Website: macys
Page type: billing-address
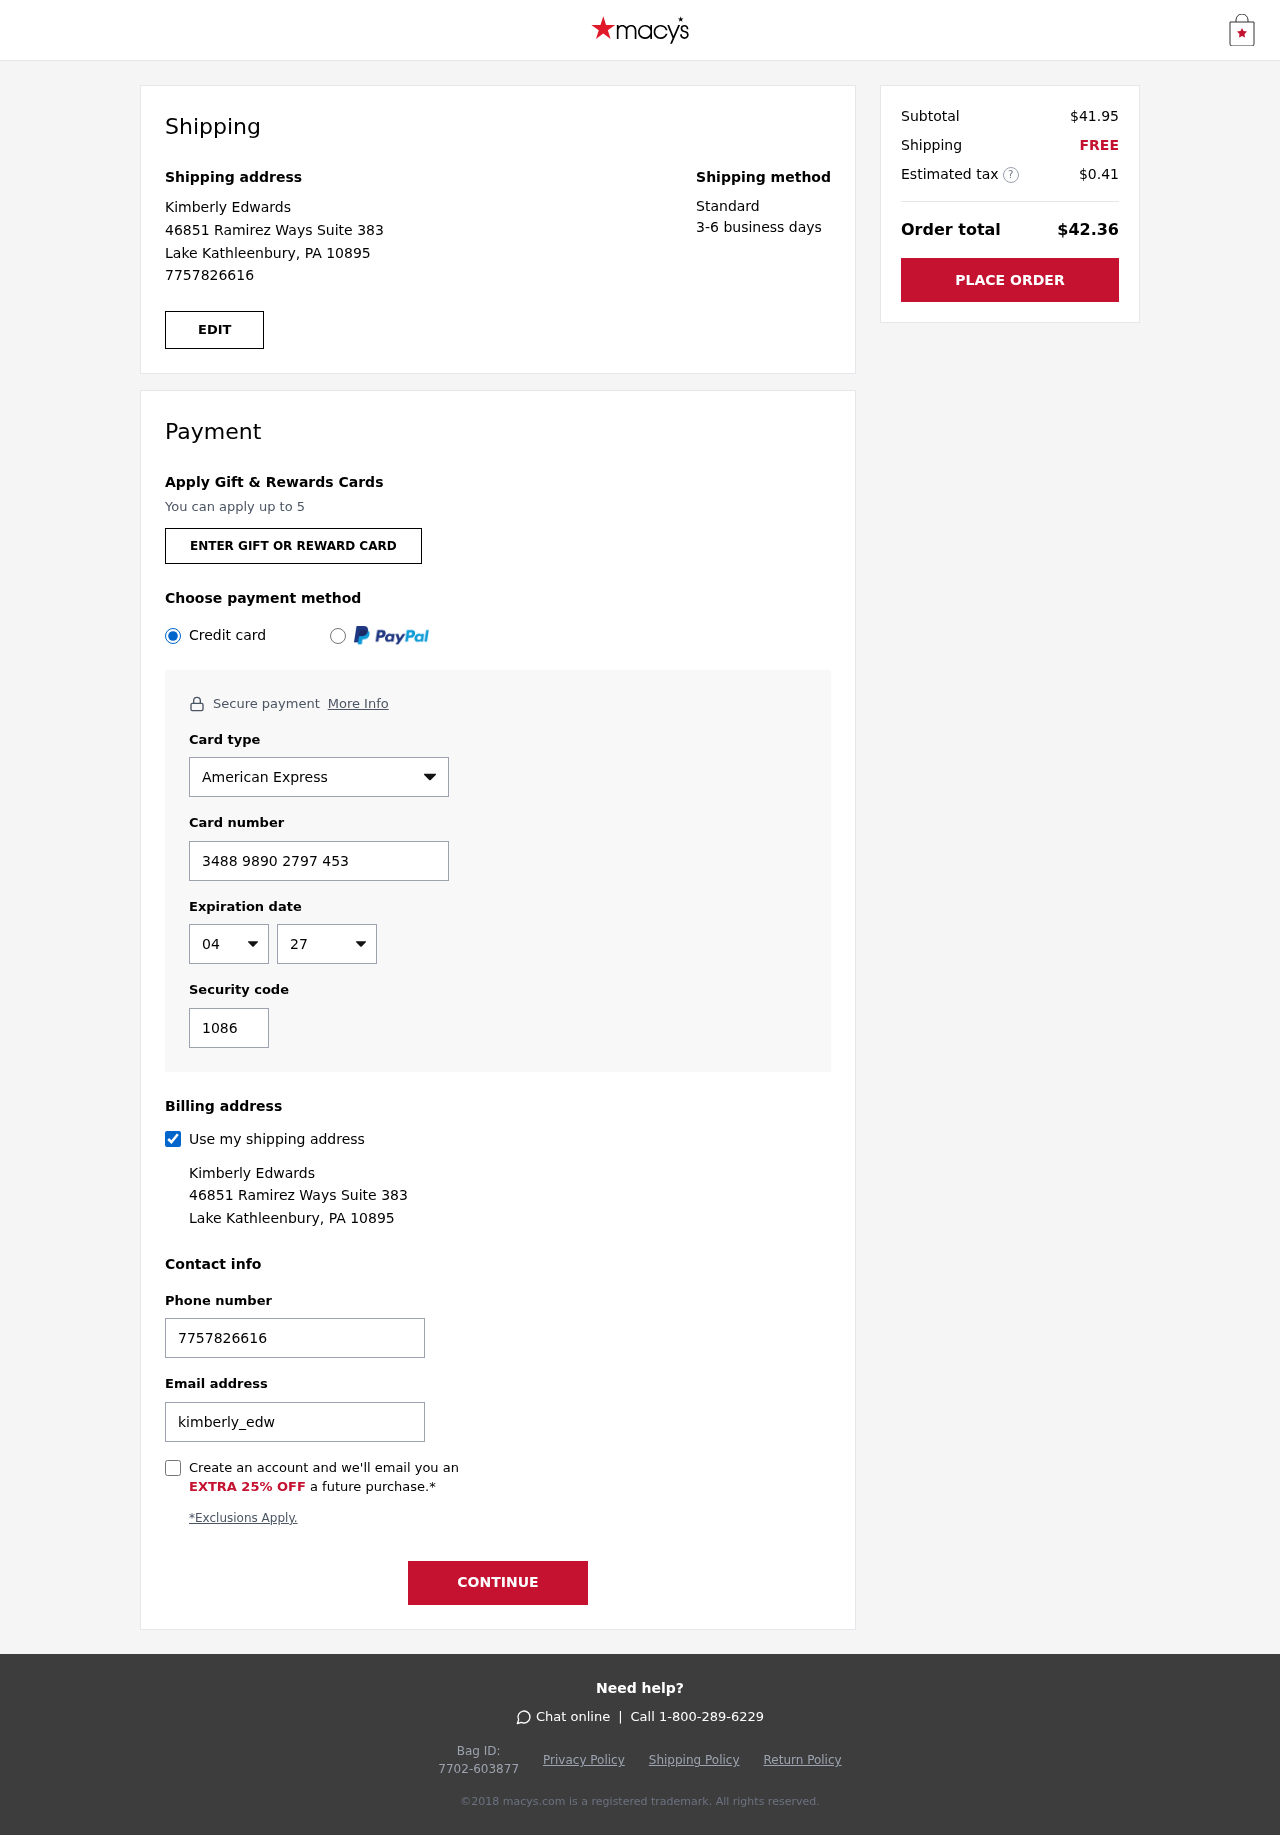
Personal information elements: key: PII_CARD_CVV
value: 1086
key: PII_CARD_EXPIRY_MONTH
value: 04
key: PII_CARD_EXPIRY_YEAR
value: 27
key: PII_CARD_NUMBER
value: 3488 9890 2797 453
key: PII_CARD_TYPE
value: American Express
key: PII_EMAIL
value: kimberly_edwards@gmail.com
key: PII_FULLNAME
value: Kimberly Edwards
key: PII_PHONE
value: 7757826616
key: PII_STREET
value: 46851 Ramirez Ways Suite 383
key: PII_CITY_STATE_ZIP
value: Lake Kathleenbury, PA 10895
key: PII_FIRSTNAME
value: Kimberly
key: PII_LASTNAME
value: Edwards
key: PII_FULLNAME2
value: Kimberly Edwards
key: PII_FULLNAME3
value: Kimberly Edwards
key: PII_FIRSTNAME2
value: Kimberly
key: PII_FIRSTNAME3
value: Kimberly
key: PII_LASTNAME2
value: Edwards
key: PII_LASTNAME3
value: Edwards
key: PII_FIRSTNAME_DERIVED
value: Kimberly
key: PII_LASTNAME_DERIVED
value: Edwards
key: PII_FULLNAME_DERIVED
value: Kimberly Edwards
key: PII_NAME_FULL_DERIVED
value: Kimberly Edwards
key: PII_PHONE2
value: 7757826616
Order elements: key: ORDER_SUBTOTAL
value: $41.95
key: ORDER_SHIPPING_COST
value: FREE
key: ORDER_TAX
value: $0.41
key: ORDER_TOTAL
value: $42.36